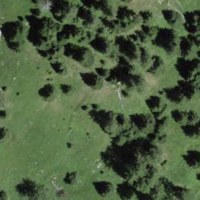
EUNIS habitat code: 26
Species observed at this site:
Boloria titania